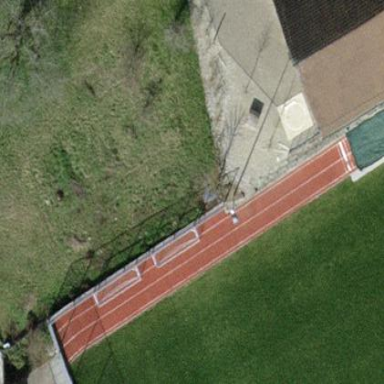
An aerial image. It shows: Long jump pitch for sports and leisure activities.